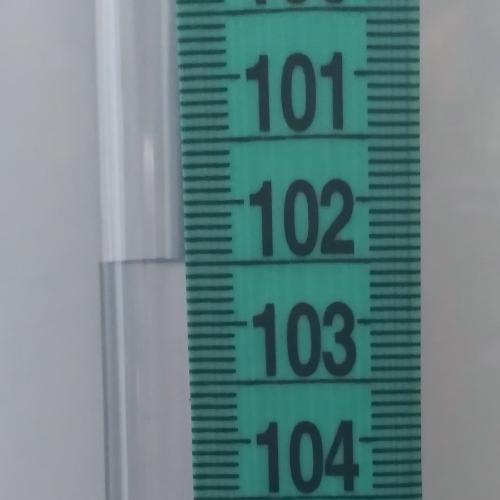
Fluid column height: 102.5 cm